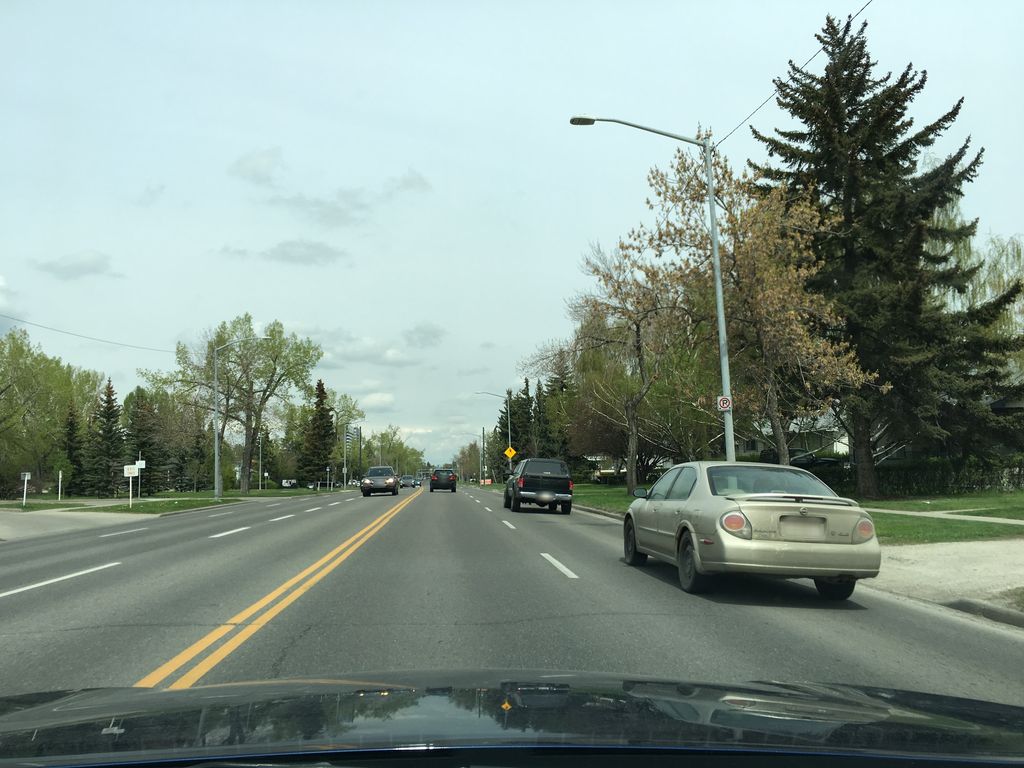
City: calgary